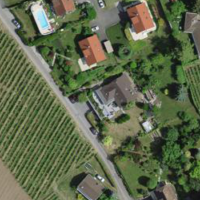
EUNIS habitat code: 55
Species observed at this site:
Cornus sanguinea
Ajuga reptans